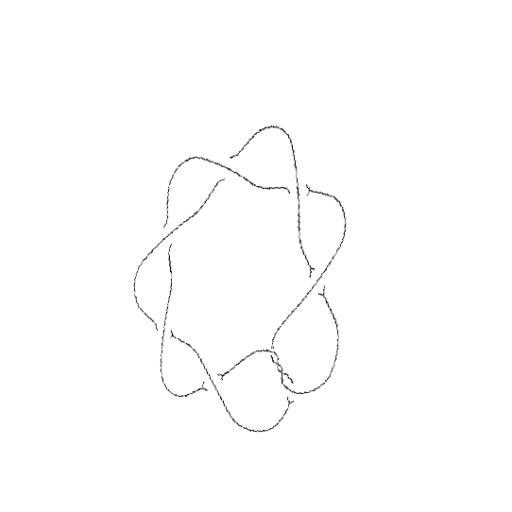
Crossing number: 10